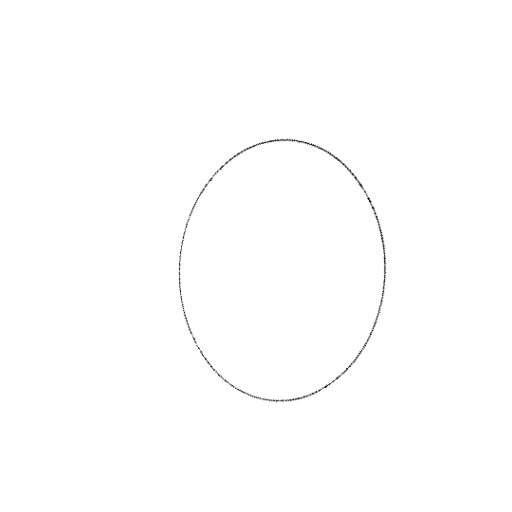
Crossing number: 0